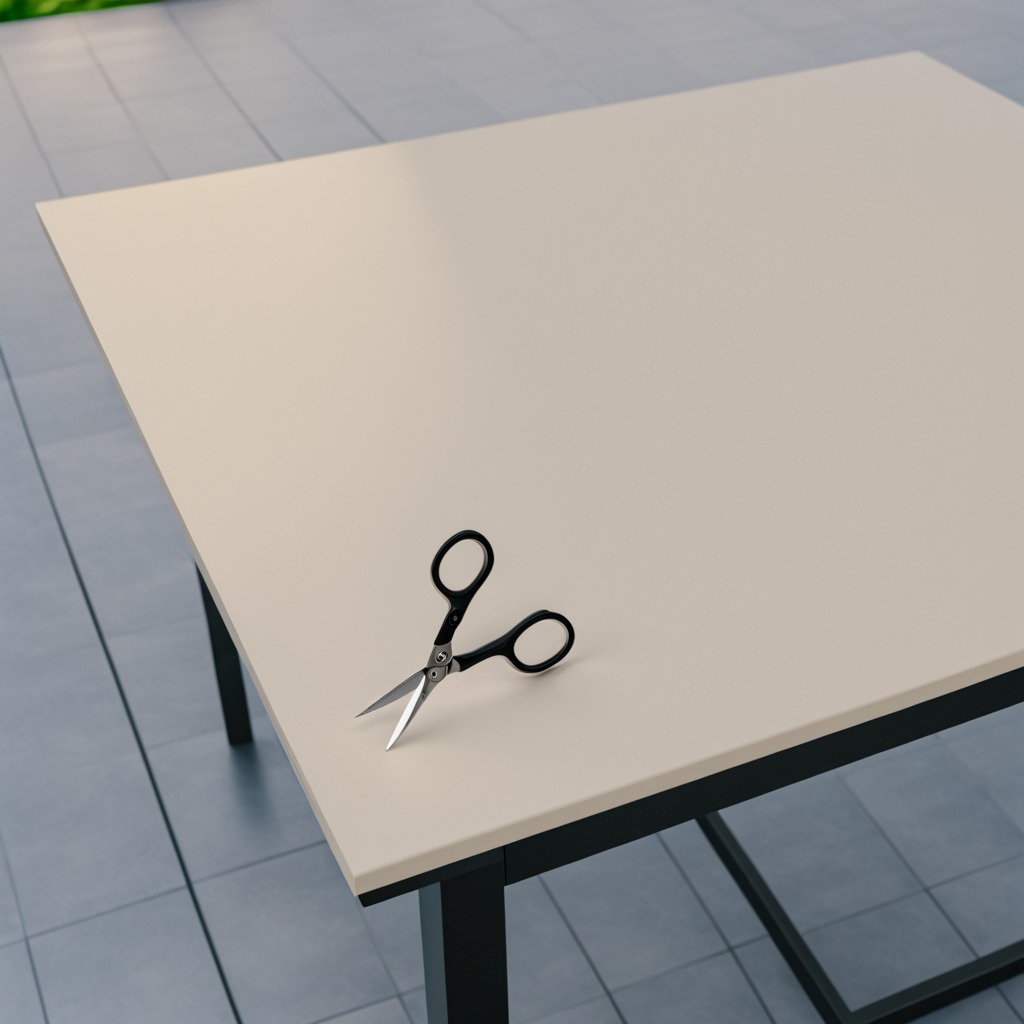
A scissor is lying on a table in a temporary outdoor tool station.